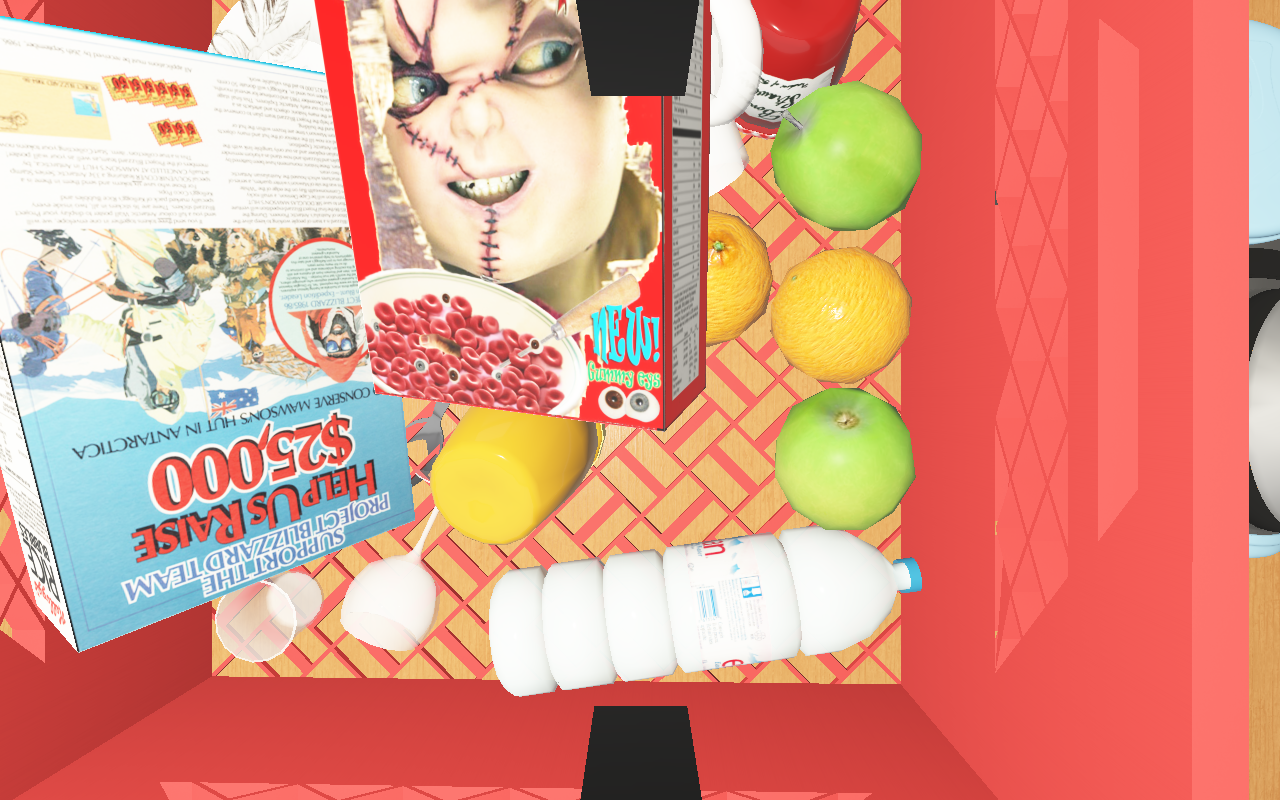
Objects in the scene:
carafe
water bottle
apple
apple
orange
orange
plate
cereal box
cereal box